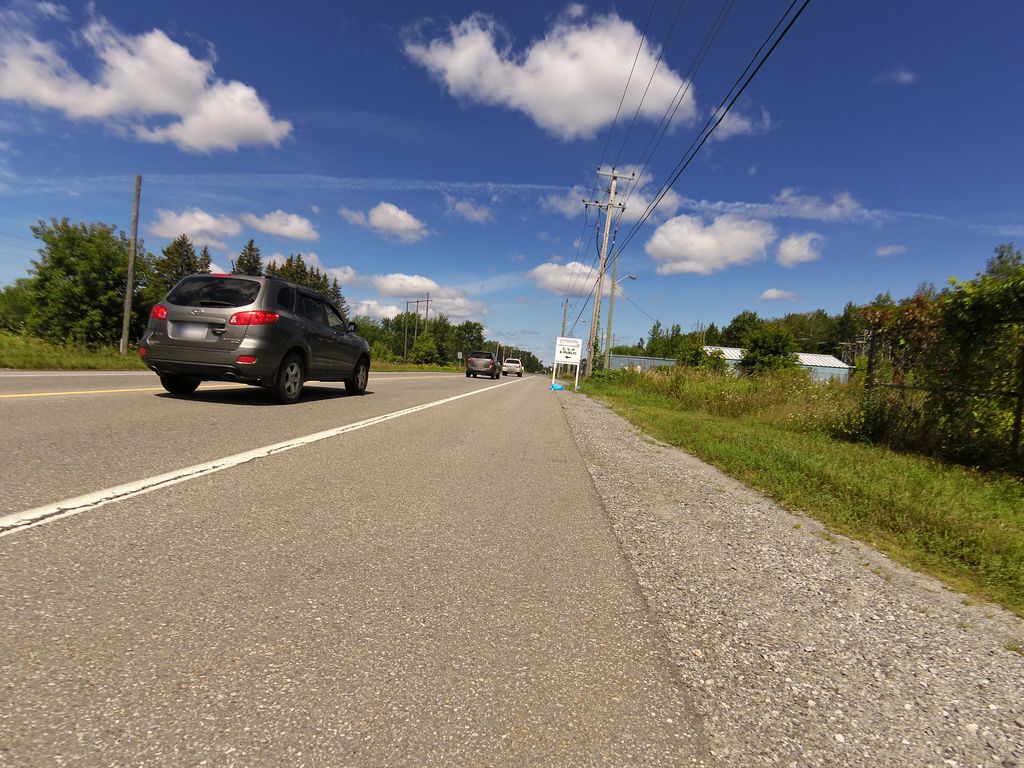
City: ottawa-gatineau